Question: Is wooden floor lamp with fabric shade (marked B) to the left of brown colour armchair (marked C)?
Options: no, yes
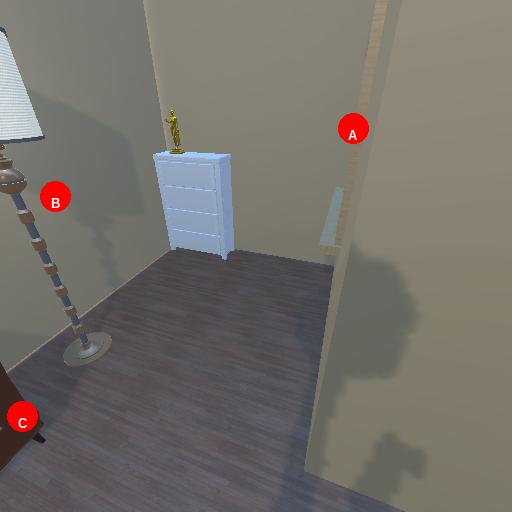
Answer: no